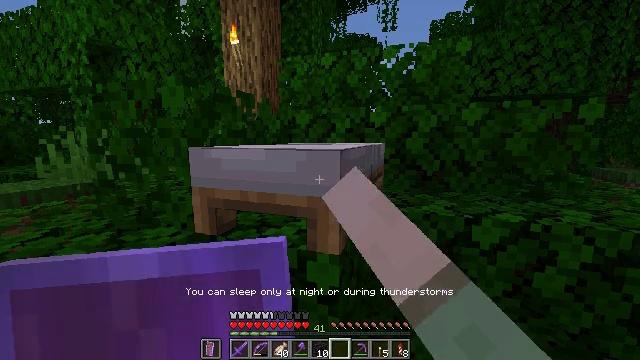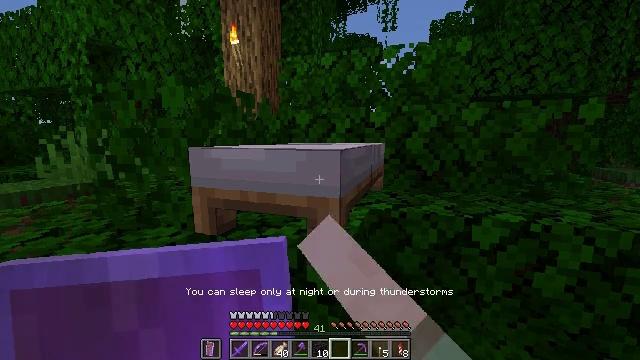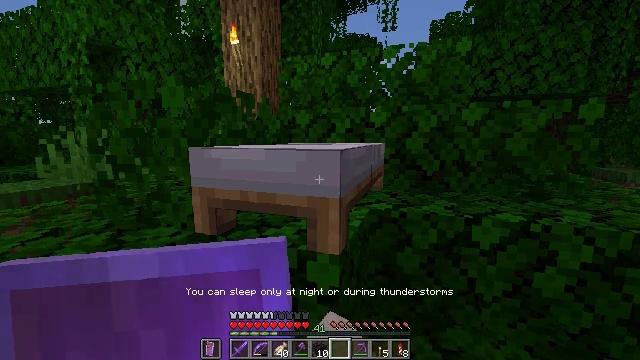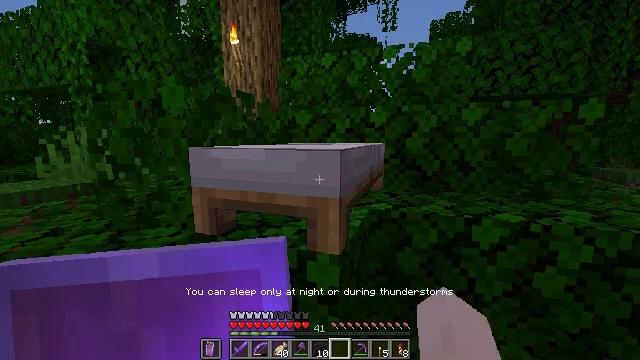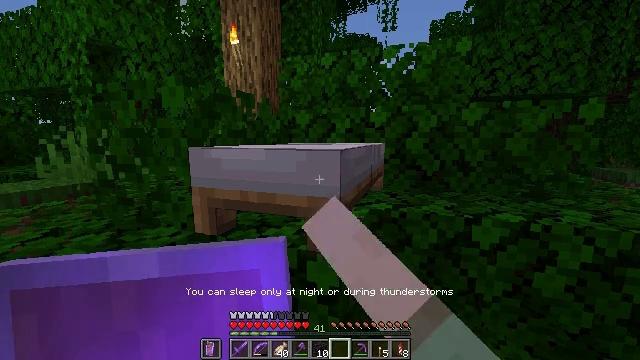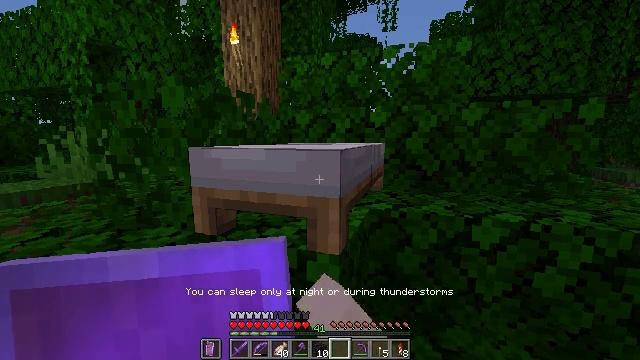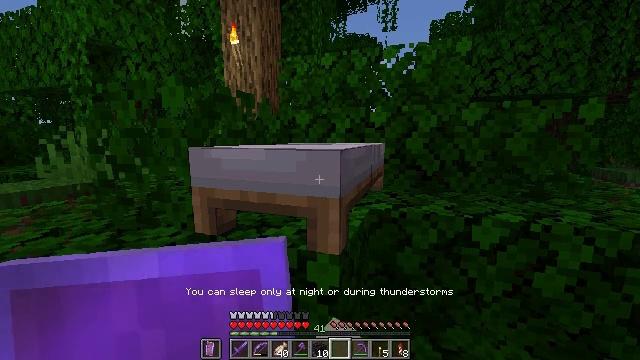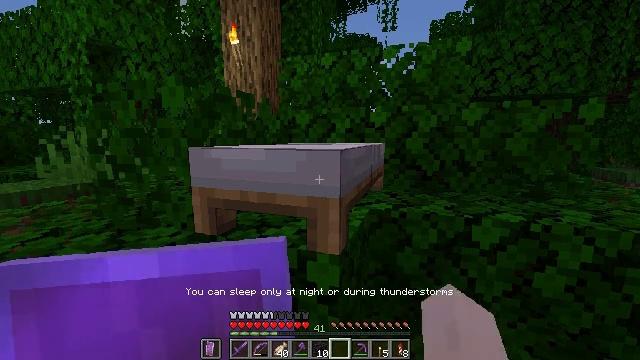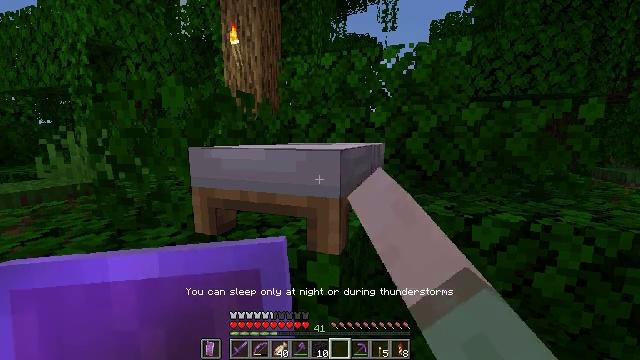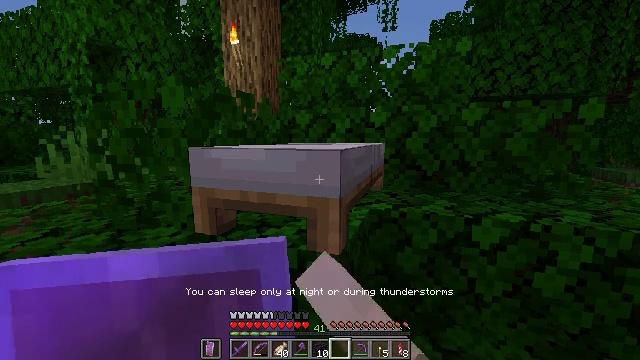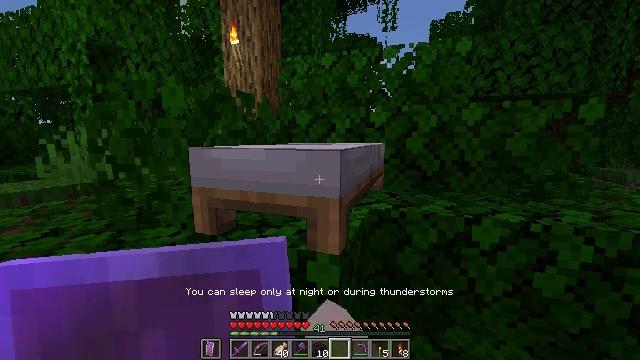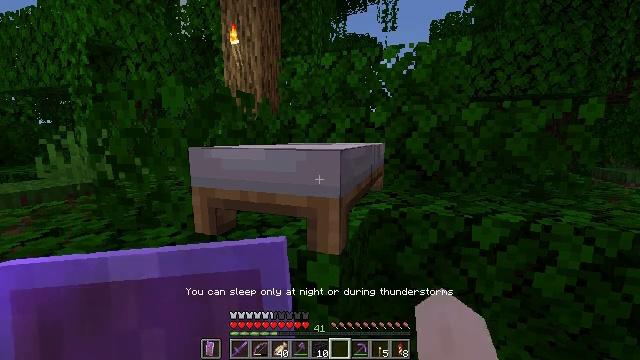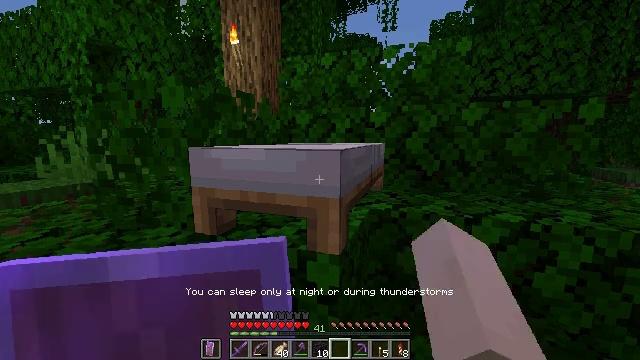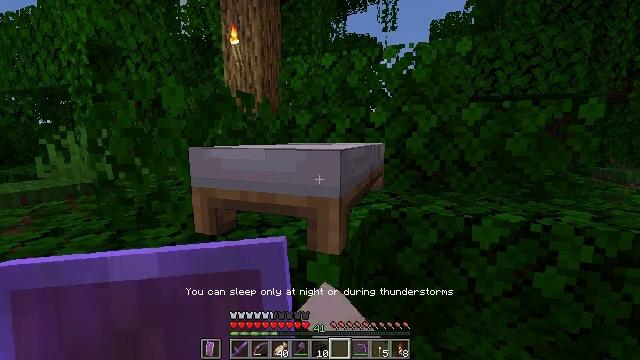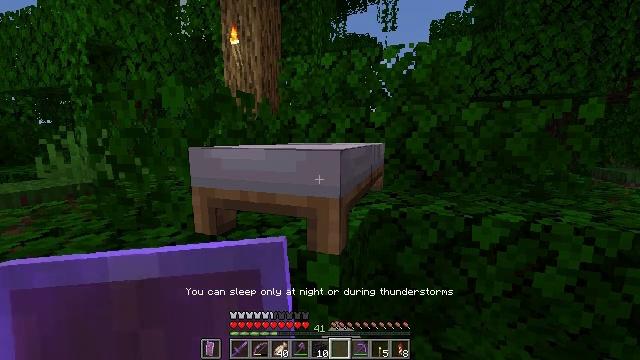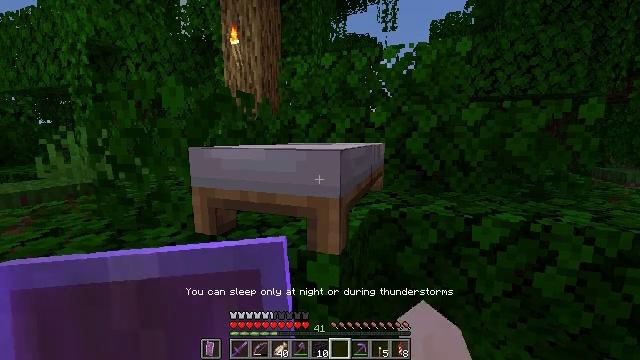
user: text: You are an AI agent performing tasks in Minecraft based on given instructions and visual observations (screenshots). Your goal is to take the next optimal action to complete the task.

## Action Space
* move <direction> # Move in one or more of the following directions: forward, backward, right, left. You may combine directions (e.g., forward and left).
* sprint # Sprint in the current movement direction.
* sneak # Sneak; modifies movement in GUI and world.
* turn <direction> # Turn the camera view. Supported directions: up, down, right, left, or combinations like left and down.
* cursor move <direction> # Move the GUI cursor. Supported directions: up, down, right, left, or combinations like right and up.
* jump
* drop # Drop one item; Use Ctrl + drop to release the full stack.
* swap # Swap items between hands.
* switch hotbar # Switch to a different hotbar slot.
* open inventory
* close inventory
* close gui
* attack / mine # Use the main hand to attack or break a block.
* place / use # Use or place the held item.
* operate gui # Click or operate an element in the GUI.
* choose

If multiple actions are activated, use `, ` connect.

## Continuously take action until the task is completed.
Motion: motion action
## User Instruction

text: Collect the jungle log for building.
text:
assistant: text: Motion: use / place
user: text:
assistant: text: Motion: use / place
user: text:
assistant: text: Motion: use / place
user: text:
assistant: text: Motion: use / place
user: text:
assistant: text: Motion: use / place
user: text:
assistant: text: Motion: use / place
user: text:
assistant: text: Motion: use / place
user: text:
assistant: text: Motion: use / place
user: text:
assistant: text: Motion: use / place
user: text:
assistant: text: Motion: use / place
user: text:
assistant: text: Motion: use / place
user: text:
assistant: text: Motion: use / place
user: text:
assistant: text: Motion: use / place
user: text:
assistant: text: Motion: use / place
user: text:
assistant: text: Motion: use / place
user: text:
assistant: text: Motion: use / place
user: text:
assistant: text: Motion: use / place
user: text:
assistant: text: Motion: use / place
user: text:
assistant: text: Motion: use / place
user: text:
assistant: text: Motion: use / place
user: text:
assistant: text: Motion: use / place
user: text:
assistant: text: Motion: use / place
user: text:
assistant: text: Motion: use / place
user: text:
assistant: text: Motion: use / place
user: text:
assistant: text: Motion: use / place
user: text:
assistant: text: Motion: use / place
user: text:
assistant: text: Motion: use / place
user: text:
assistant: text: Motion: use / place
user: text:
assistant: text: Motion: use / place
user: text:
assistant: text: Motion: use / place